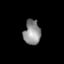
Tissue: prostate
Cell type: T cells
Senescence score: 0.2907
Nuclear area (px): 406
Mean DAPI intensity: 142.271